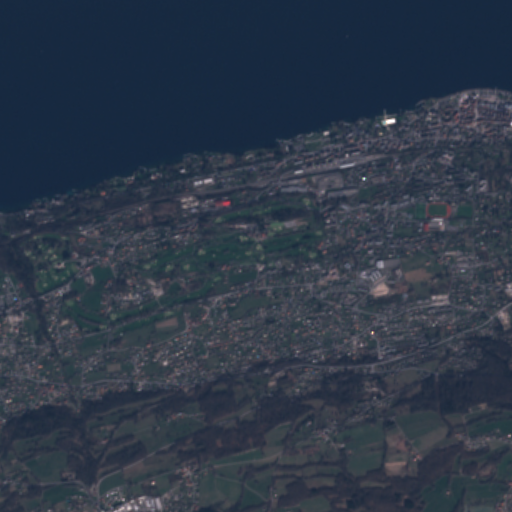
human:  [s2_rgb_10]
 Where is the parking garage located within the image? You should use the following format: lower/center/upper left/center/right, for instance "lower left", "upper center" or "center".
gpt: The parking garage is located in the upper center of the image.
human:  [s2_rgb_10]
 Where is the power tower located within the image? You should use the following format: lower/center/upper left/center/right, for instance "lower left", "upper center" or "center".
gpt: There is no power tower in the image.